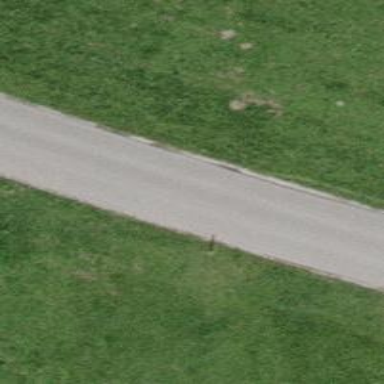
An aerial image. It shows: Unclassified road with asphalt surface.